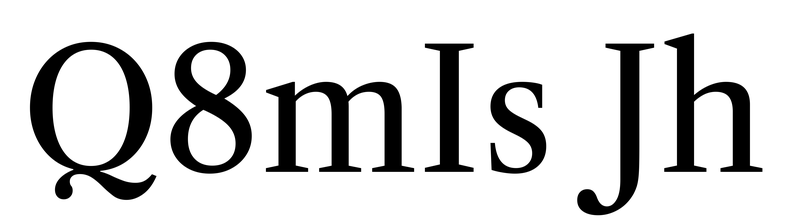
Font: LibreCaslonText_Regular